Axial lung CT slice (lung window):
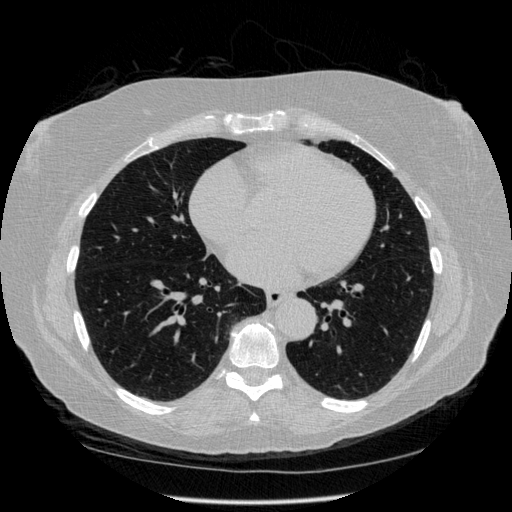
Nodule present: no